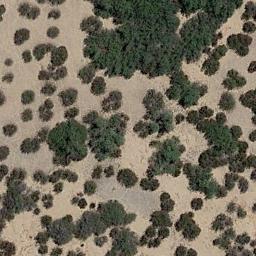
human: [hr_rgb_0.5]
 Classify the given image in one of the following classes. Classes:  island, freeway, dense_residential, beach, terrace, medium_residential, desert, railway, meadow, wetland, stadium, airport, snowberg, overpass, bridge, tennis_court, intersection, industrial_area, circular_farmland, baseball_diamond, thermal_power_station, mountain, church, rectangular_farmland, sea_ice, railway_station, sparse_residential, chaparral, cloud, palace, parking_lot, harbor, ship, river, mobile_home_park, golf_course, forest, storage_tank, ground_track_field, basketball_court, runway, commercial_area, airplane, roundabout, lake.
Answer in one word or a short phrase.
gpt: chaparral